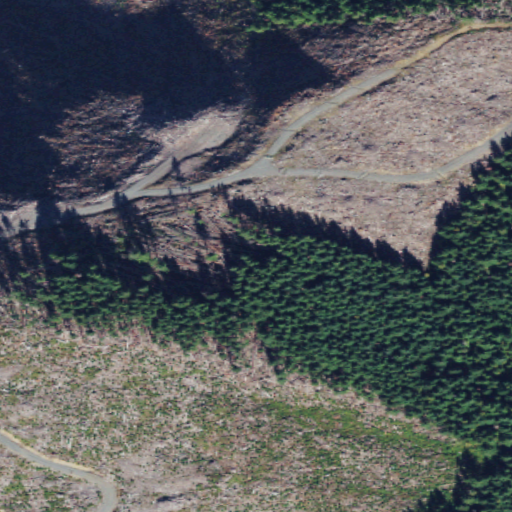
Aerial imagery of mountain in Washington named Blue Mountain containing shrub, grassland, and evergreen forest